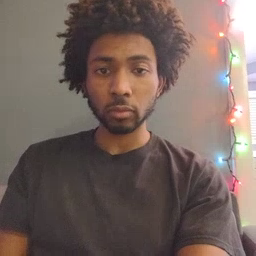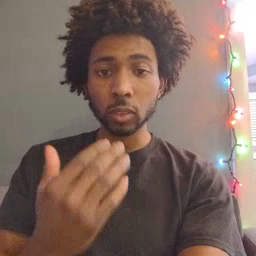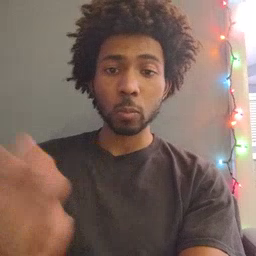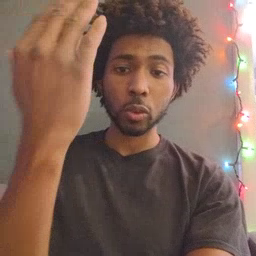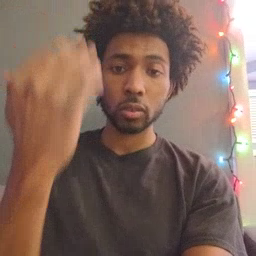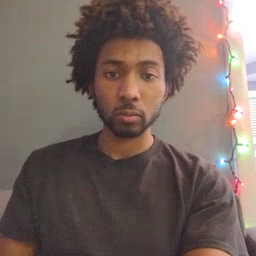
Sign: morning